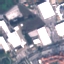
Label: Industrial